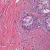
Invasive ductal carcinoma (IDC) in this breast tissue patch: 0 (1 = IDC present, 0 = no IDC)